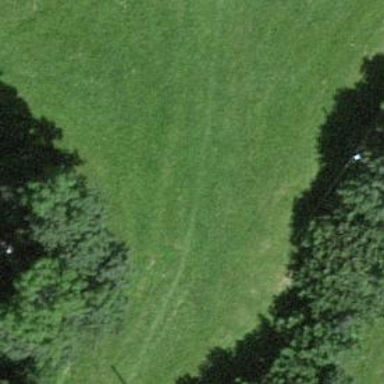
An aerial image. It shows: Path on the ground.